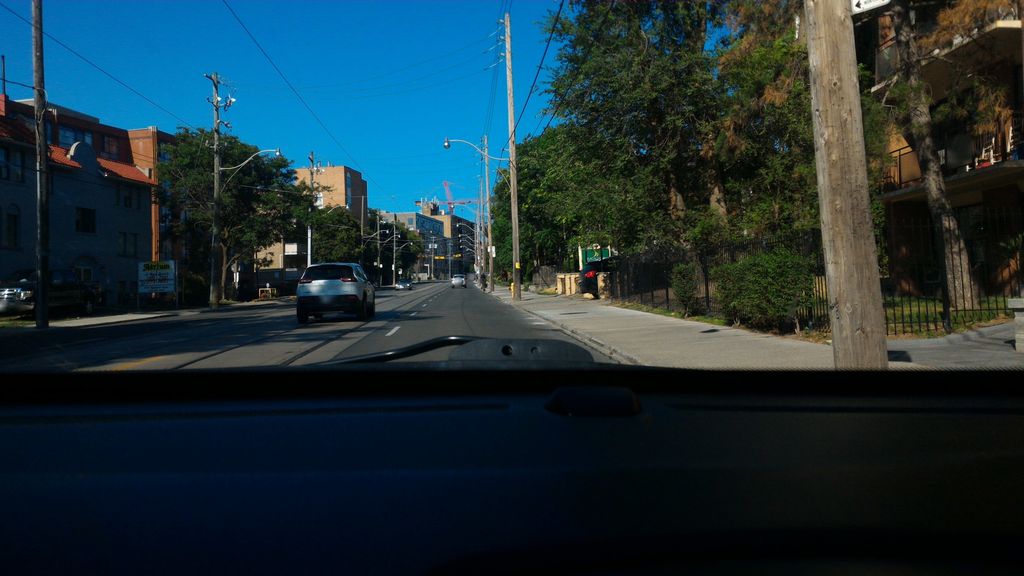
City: toronto